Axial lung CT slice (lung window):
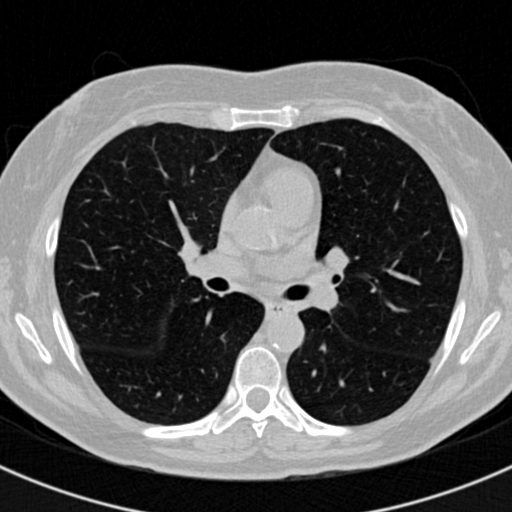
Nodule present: no